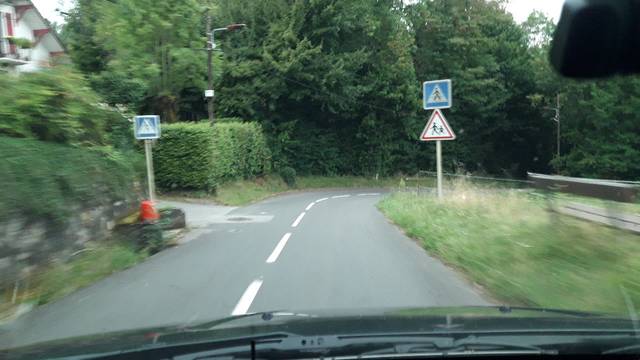
Region: France
Coordinates: 45.559, 5.932